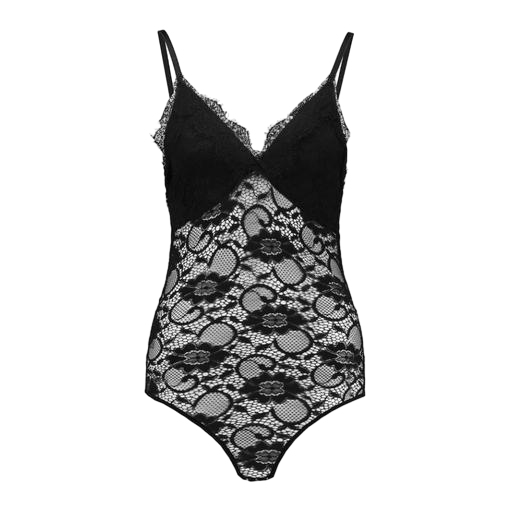
black curve cami rib lace, black plunge bodysuit, black dentelle lace-detail camisole, white background